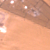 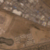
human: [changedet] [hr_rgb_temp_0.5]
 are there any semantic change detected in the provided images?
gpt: The desert area is totally urbanized.